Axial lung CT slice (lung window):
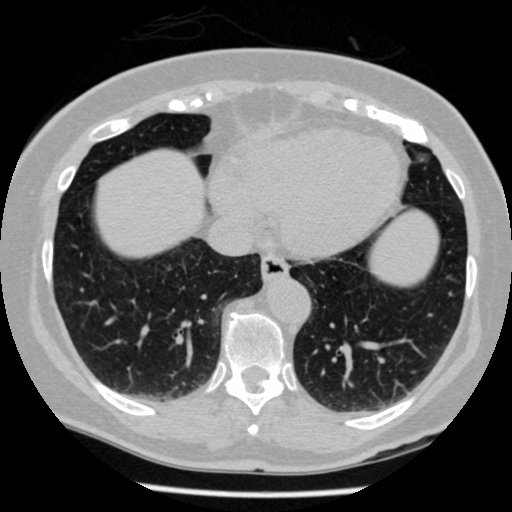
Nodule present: no